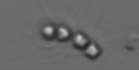
Label: Chaetoceros